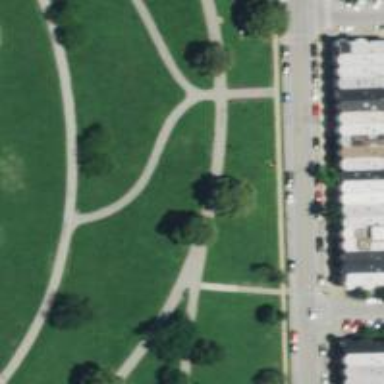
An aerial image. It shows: Asphalt path with excellent trail visibility.